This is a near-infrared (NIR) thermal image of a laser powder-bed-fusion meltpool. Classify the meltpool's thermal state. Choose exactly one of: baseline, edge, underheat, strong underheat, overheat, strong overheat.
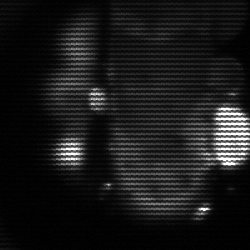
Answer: strong underheat